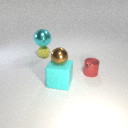
small brown metal sphere above large cyan rubber cube